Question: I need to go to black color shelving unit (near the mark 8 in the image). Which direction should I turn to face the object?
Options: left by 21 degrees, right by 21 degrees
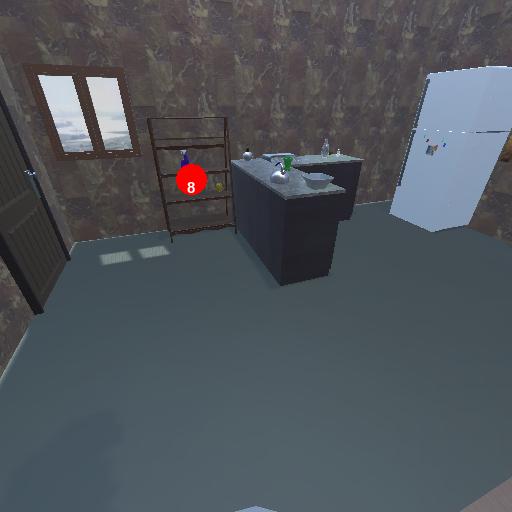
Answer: left by 21 degrees